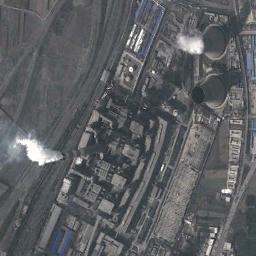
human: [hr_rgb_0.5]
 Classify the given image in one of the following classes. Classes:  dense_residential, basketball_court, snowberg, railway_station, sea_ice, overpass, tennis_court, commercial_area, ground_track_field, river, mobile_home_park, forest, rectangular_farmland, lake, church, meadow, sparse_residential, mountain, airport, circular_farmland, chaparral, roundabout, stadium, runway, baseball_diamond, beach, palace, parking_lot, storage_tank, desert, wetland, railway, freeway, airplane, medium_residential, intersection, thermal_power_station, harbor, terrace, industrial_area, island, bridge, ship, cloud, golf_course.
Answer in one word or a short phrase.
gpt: thermal_power_station